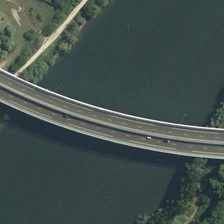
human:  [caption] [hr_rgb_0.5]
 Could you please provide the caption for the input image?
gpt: a bridge is over a river with many green trees in two sides of it .

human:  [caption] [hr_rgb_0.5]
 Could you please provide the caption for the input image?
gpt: a bridge is over a river with many green trees in two sides of it .

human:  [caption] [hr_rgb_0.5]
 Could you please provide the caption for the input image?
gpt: a bridge is over a river with many green trees in two sides of it .

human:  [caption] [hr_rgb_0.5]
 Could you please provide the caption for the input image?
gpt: a bridge is over a river with many green trees in two sides of it .

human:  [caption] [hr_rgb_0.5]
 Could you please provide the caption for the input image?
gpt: a bridge is over a river with many green trees in two sides of it .